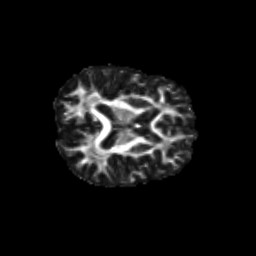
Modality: FA
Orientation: axial
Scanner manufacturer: siemens
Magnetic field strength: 3 T
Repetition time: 9.2 s
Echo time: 0.084 s